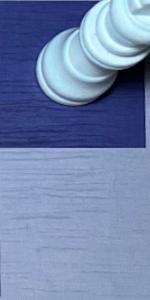
Label: Empty